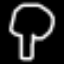
Label: mushroom